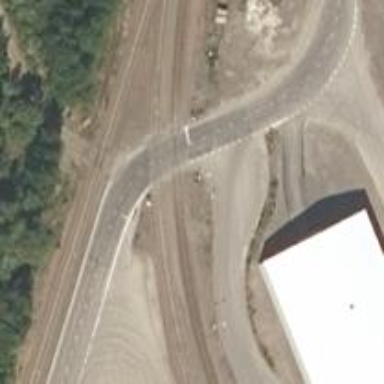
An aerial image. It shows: Road with stop sign.